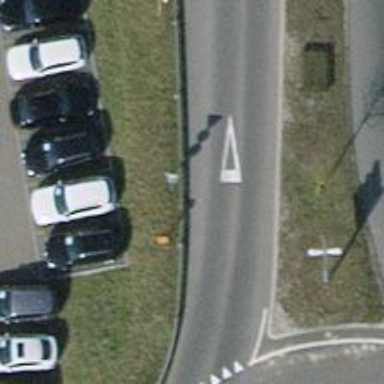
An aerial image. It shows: Aerial orange marker.